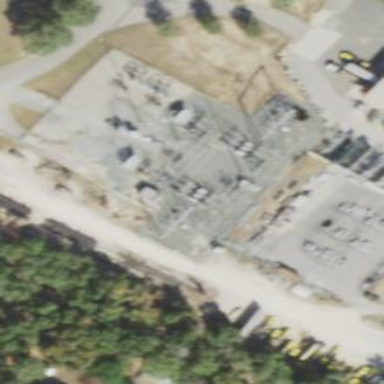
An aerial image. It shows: Outdoor distribution power substation enclosed by chain link fence.